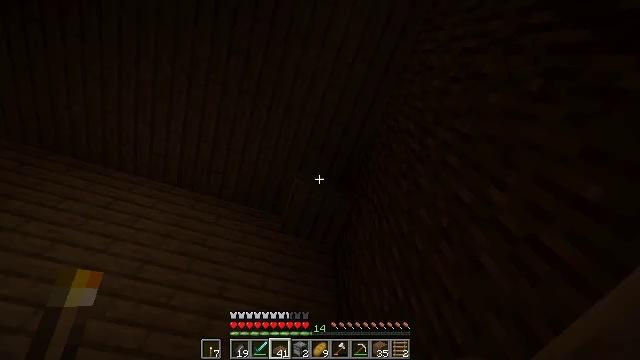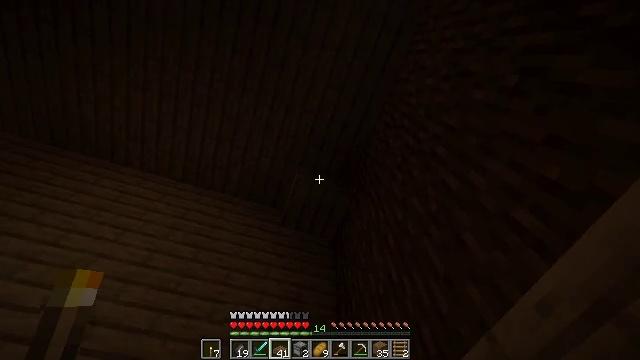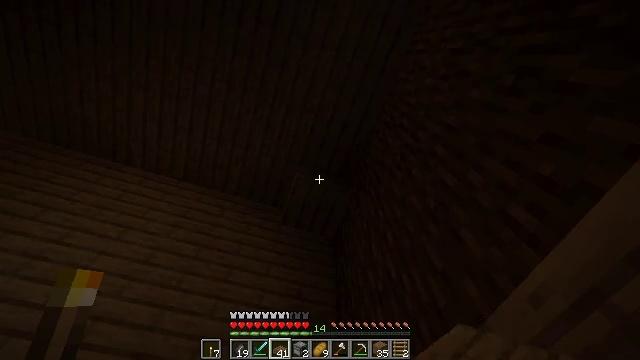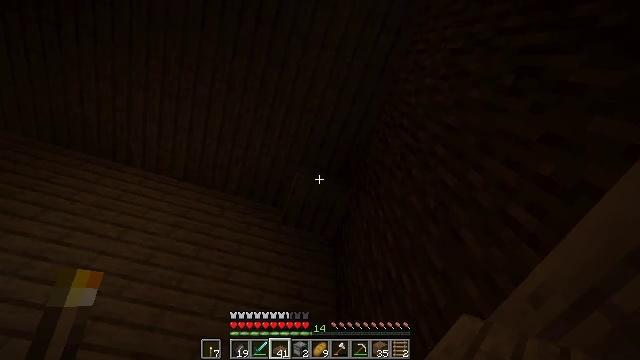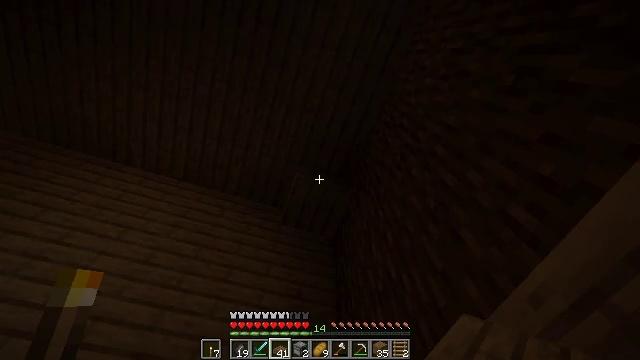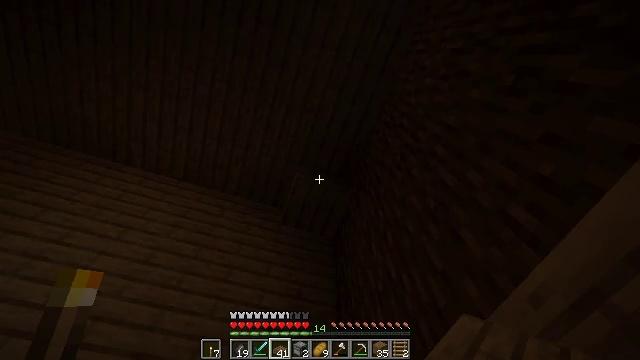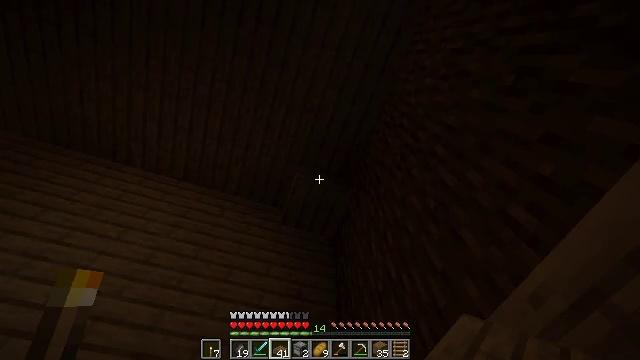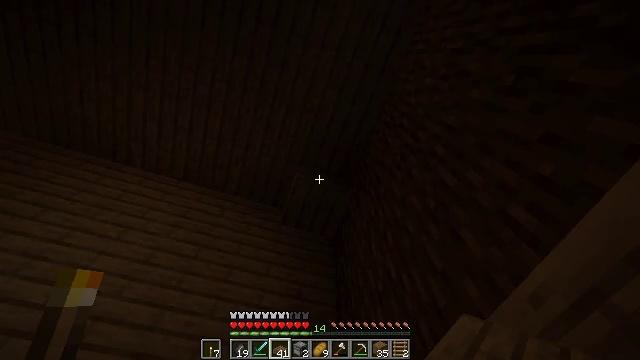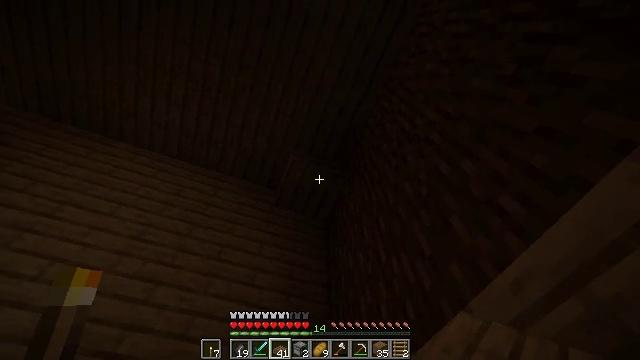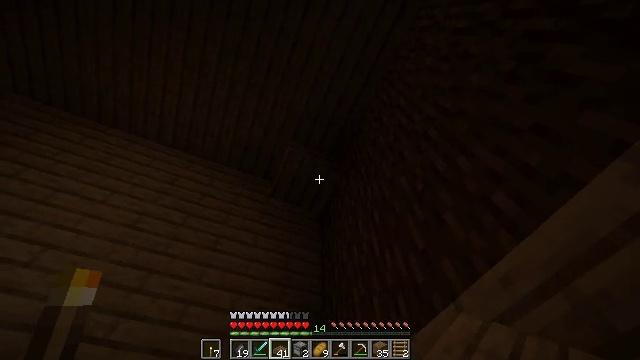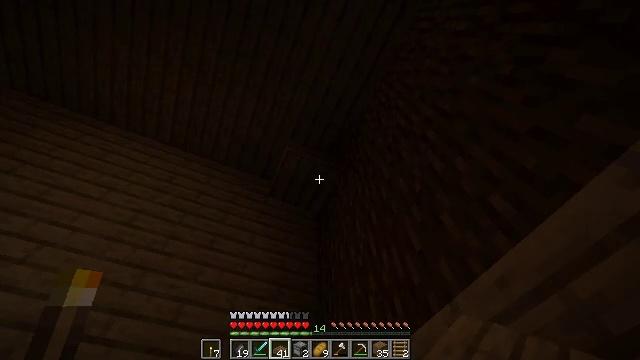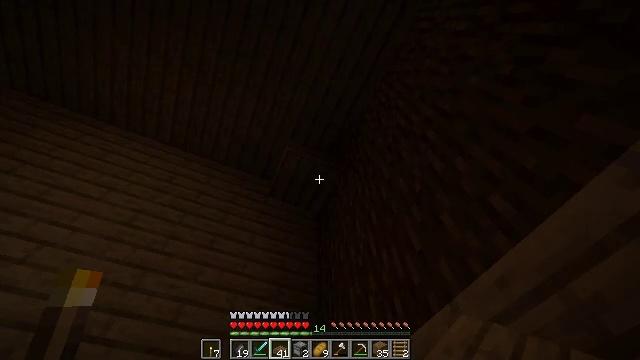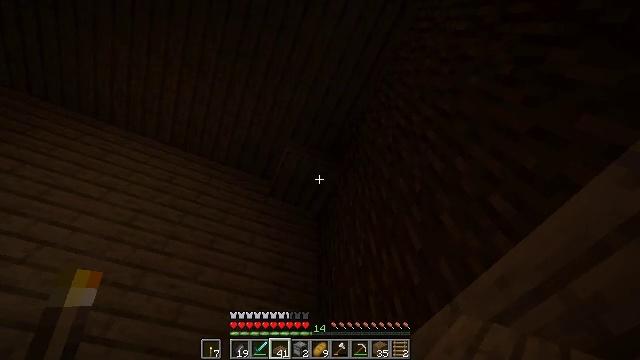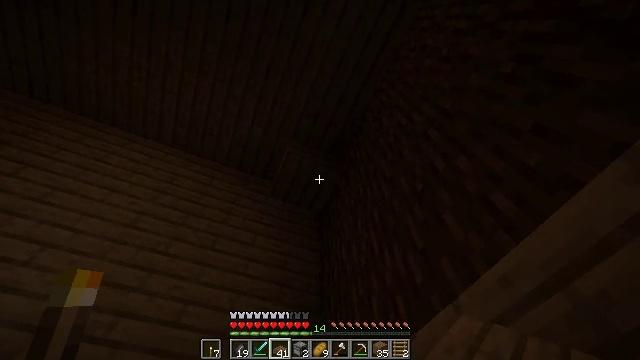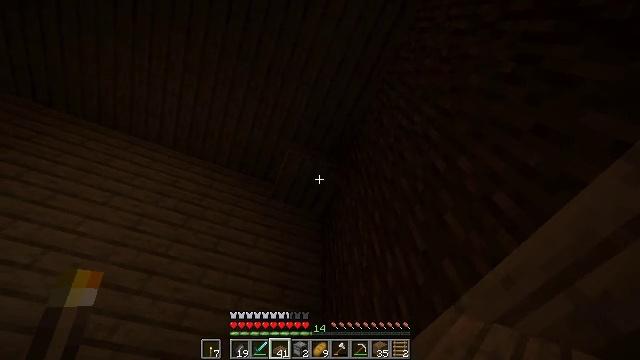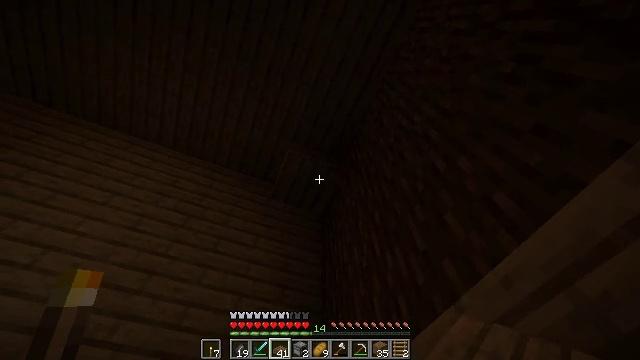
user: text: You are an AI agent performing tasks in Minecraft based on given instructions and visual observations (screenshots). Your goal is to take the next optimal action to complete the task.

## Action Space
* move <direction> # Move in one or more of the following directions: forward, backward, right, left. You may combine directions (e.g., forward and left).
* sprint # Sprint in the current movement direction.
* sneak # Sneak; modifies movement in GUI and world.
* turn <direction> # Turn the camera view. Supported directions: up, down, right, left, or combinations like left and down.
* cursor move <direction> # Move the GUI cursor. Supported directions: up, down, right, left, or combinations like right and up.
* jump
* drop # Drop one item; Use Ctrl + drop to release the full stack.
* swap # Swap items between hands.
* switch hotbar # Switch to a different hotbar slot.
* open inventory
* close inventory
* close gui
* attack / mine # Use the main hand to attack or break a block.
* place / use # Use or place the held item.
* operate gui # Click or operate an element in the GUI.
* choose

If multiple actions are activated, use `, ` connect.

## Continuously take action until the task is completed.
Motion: motion action
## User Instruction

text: Gather the spruce slab by holding left button.
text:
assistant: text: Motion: no_op
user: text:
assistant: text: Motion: no_op
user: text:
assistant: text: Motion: no_op
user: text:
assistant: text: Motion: no_op
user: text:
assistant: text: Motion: no_op
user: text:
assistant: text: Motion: no_op
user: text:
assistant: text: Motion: no_op
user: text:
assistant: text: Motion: turn right and down
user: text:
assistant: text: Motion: turn right and down
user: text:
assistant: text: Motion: no_op
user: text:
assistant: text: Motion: no_op
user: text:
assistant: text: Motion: no_op
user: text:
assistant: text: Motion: no_op
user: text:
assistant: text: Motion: no_op
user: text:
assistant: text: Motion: no_op
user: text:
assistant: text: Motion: turn down
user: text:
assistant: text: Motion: no_op
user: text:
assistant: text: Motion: no_op
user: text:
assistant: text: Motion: no_op
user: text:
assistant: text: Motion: no_op
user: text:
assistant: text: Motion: no_op
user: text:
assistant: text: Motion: no_op
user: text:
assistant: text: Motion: no_op
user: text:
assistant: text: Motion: no_op
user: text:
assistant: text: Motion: no_op
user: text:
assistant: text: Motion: no_op
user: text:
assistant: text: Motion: no_op
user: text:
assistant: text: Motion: no_op
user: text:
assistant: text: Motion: no_op
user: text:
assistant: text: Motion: no_op